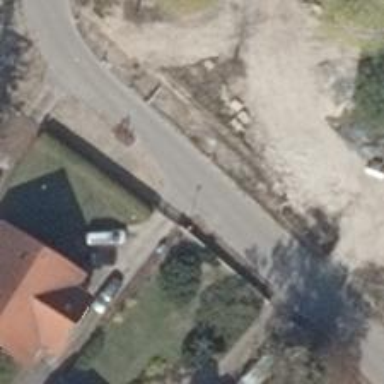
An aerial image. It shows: Driveway leading to service road.